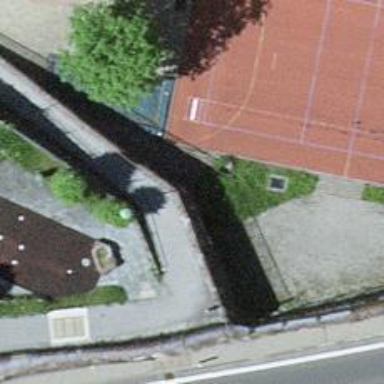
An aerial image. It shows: Retaining wall.